Question: I'm trying to make a simple custom field "field_book_year" for the new node type "synopsis_book".
I have wrote in .install file:
'''
function synopsis_install() {
node_types_rebuild();
$types = node_type_get_types();
// In Drupal 7 you must explicitly add a "body" field when you create a custom content type,
// thus the call to node_add_body_field($types['newsletter']);.
node_add_body_field($types['synopsis_book']);
$body_instance = field_info_instance('node', 'body', 'synopsis_book');
$body_instance['type'] = 'text';
field_update_instance($body_instance);
field_create_field(array(
'field_name' => 'field_book_year',
'label' => t('Company posting the job listing'),
'type' => 'text',
'translatable' => TRUE,
)
);
field_create_instance(array(
'field_name' => 'field_book_year',
'label' => t('Company posting the job listing'),
'entity_type' => 'node',
'bundle' => 'synopsis_book',
'type' => 'text',
'widget' => array(
'type' => 'text_textfield',
),
'display' => array(
'example_node_list' => array(
'label' => t('Company posting the job listing'),
'type' => 'text',
),
),
'description' => 'Begin Date',
)
);
}
'''
Then, I have in .module these functions:
'''
function synopsis_node_info()
{$types = node_type_get_types();print_r($types);
return array(
'synopsis_author' => array('name' => t('Author'), 'base' => 'synopsis_author', 'description' => t('Author description, biography etc.'),
'has_body' => true, 'has_title' => true, /*'min_word_count' => 11,*/ 'help' => t('Enter blah-blah-blah'),
'title_label' => t('Author full name')
),
'synopsis_book' => array('name' => t('Book'), 'base' => 'synopsis_book', 'description' => t('Book description, synopsis etc.'),
'has_body' => true, 'has_title' => true, /*'min_word_count' => 11,*/ 'help' => t('Enter blah-blah-blah'),
'title_label' => t('Book title')
),
);
}
/**
* Implement hook_form() with the standard default form.
*/
function synopsis_book_form($node, $form_state) {
return node_content_form($node, $form_state);
}
/**
* Implements hook_validate().
*/
function synopsis_book_validate($node)
{
// Enforce a minimum character count of 2 on company names.
if (isset($node->field_book_year) &&
strlen($node->field_book_year['und'][0]['value']) < 2
) {
form_set_error('job_post_company',
t('The company name is too short. It must be atleast 2 characters.'),
$limit_validation_errors = NULL);
}
}
'''
Not matter all I've written, the page of adding the Book looks like this! No 'field_book_year' field. There is even no body field
What am I doing wrong? Thank you.
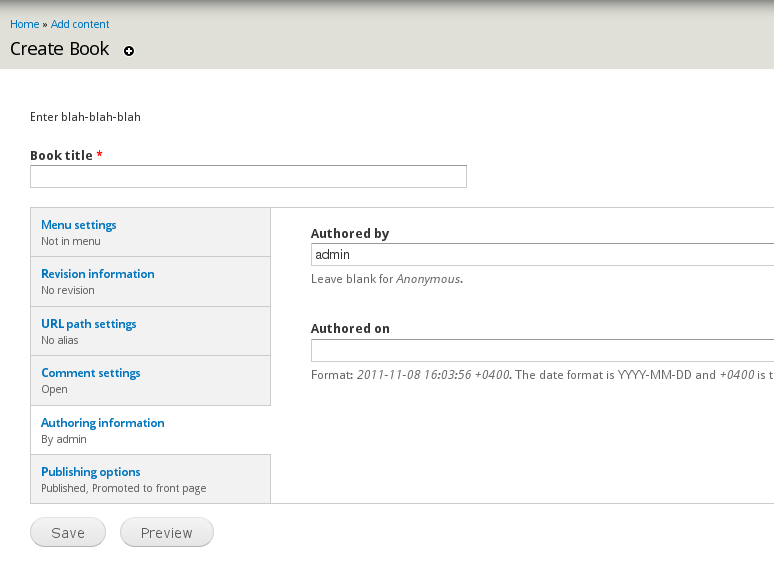
Answer: I think the problem you're having is that 'hook_install' is run when your module is installed, the node type is created. So essentially you're trying to attach a field to a non-existant node type at that point.
The way I've always done this is to create the node type in 'hook_install' before trying to attach the field (this is an example from a module that provides a 'testimonial' content type):
'''
// Make sure a testimonial content type doesn't already exist
if (!in_array('testimonial', node_type_get_names())) {
$type = array(
'type' => 'testimonial',
'name' => st('Testimonial'),
'base' => 'node_content',
'description' => st("Use <em>basic pages</em> for your static content, such as an 'About us' page."),
'custom' => 1,
'modified' => 1,
'locked' => 0,
'title_label' => 'Customer / Client Name'
);
$type = node_type_set_defaults($type);
node_type_save($type);
node_add_body_field($type);
}
// See if the testimonial date field exists
if (!field_info_field('field_testimonial_date')) {
field_create_field(array(
// Field info here
));
}
// If the date field is not attached, attach it
if (!field_info_instance('node', 'field_testimonial_date', 'testimonial')) {
field_create_instance(array(
// Field instance info here
));
}
'''
If you look in the <URL> you'll see this is actually how the Drupal core performs this task, so I would expect it's the 'correct' way to do it.